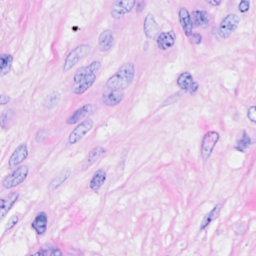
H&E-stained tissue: Breast